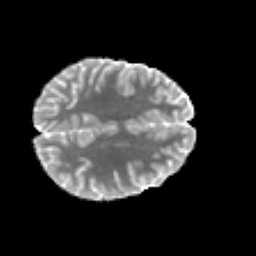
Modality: MD
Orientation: axial
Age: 19
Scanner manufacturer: philips
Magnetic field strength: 3 T
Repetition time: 8.6 s
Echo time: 0.127 s